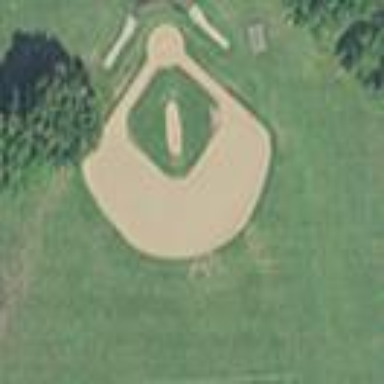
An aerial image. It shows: Softball pitch for leisure and sport activities.